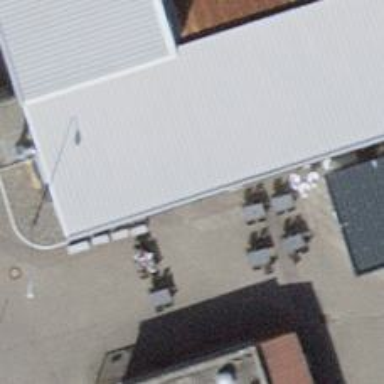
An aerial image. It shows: Fast food establishment.